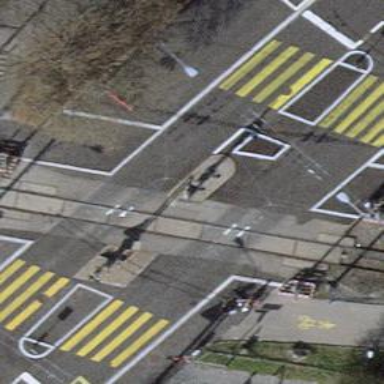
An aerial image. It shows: Level crossing on the railway with lights and double half barrier.